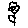
Label: flower